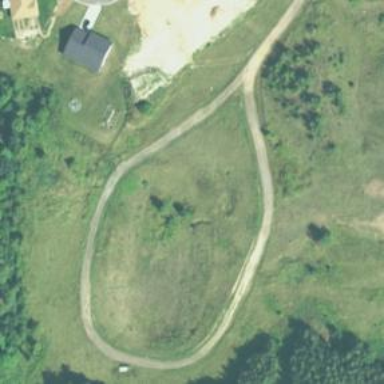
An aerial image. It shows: Service road with unpaved surface.